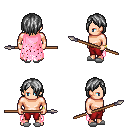
a pixel art fantasy rpg character, male body template, human, light skin, pink tattered cape, red pants, gray bangs hairstyle, bracelets, white slippers, spear, four views (front, back, left, right), 2x2 character sprite sheet, small pixel art, hard edges, no anti-aliasing